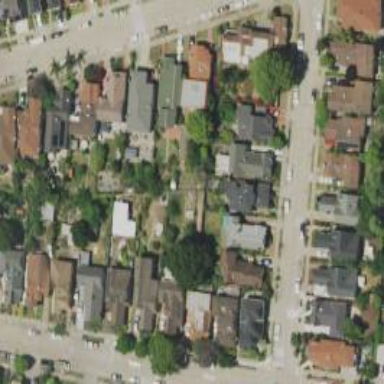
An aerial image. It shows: Neighborhood.